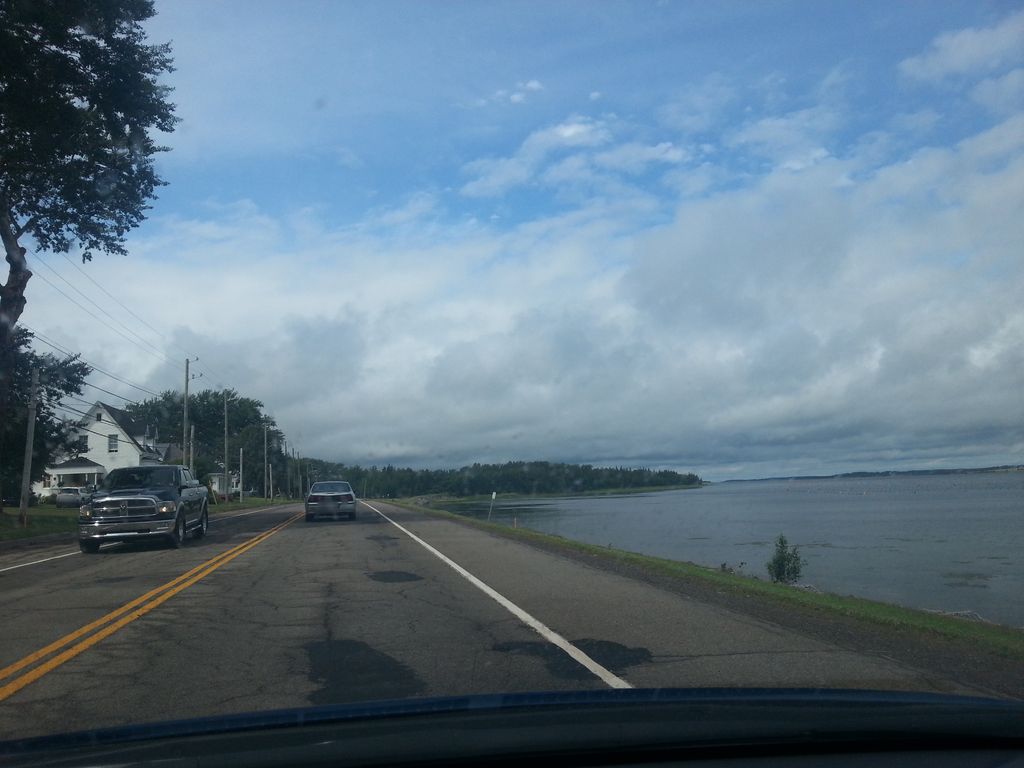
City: charlottetown